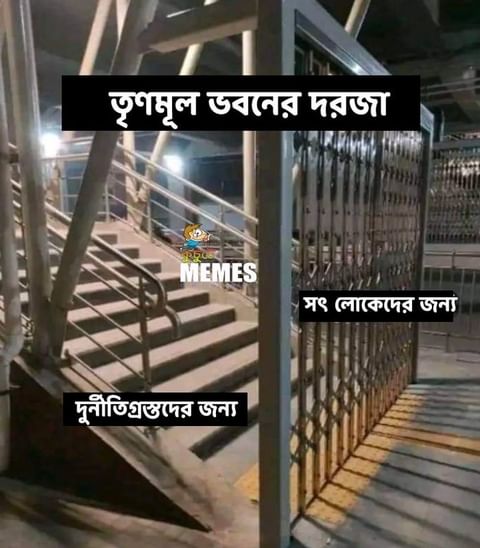
Text: তৃণমূল ভবনের দরজা সৎ লোকেদের জন্য দুর্নীতিগ্রস্তদের জন্য
Label: Hate
Hate category: Political
Targeted group: Organization